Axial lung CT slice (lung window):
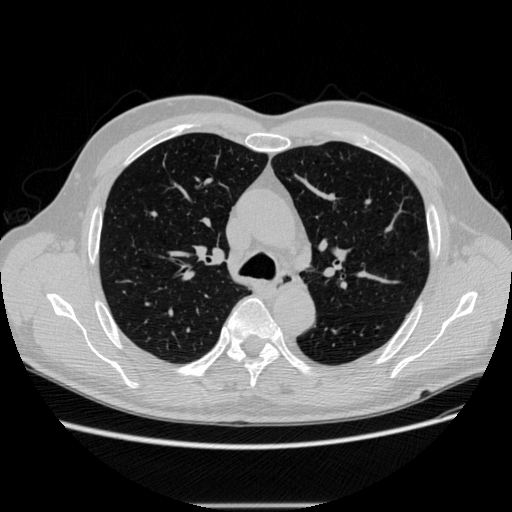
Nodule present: no